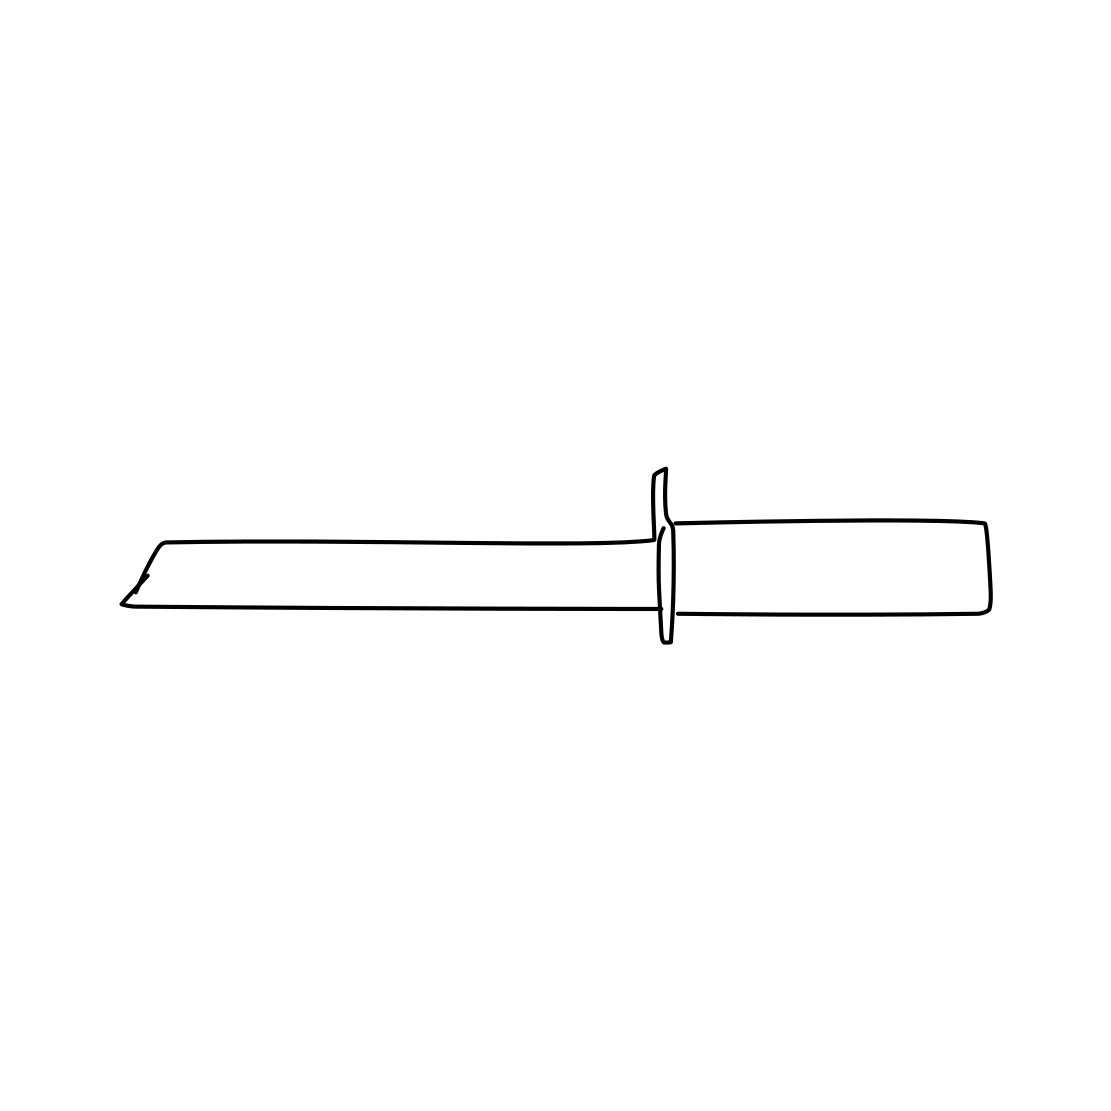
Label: knife